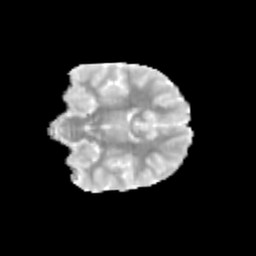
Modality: MD
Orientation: coronal
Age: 10
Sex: female
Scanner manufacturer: siemens
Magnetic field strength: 3 T
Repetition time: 3.8 s
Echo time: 0.07 s